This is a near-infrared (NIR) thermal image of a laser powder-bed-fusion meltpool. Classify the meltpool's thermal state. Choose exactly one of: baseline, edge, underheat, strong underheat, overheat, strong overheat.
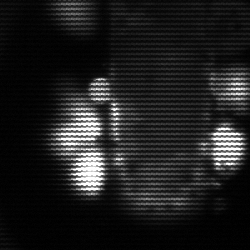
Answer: strong underheat